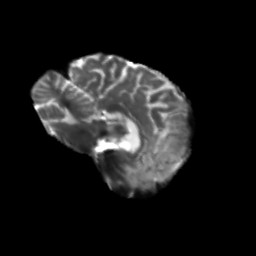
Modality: T2w
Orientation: sagittal
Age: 75
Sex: male
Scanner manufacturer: siemens
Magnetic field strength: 3 T
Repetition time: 5.25 s
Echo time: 0.08 s